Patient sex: M
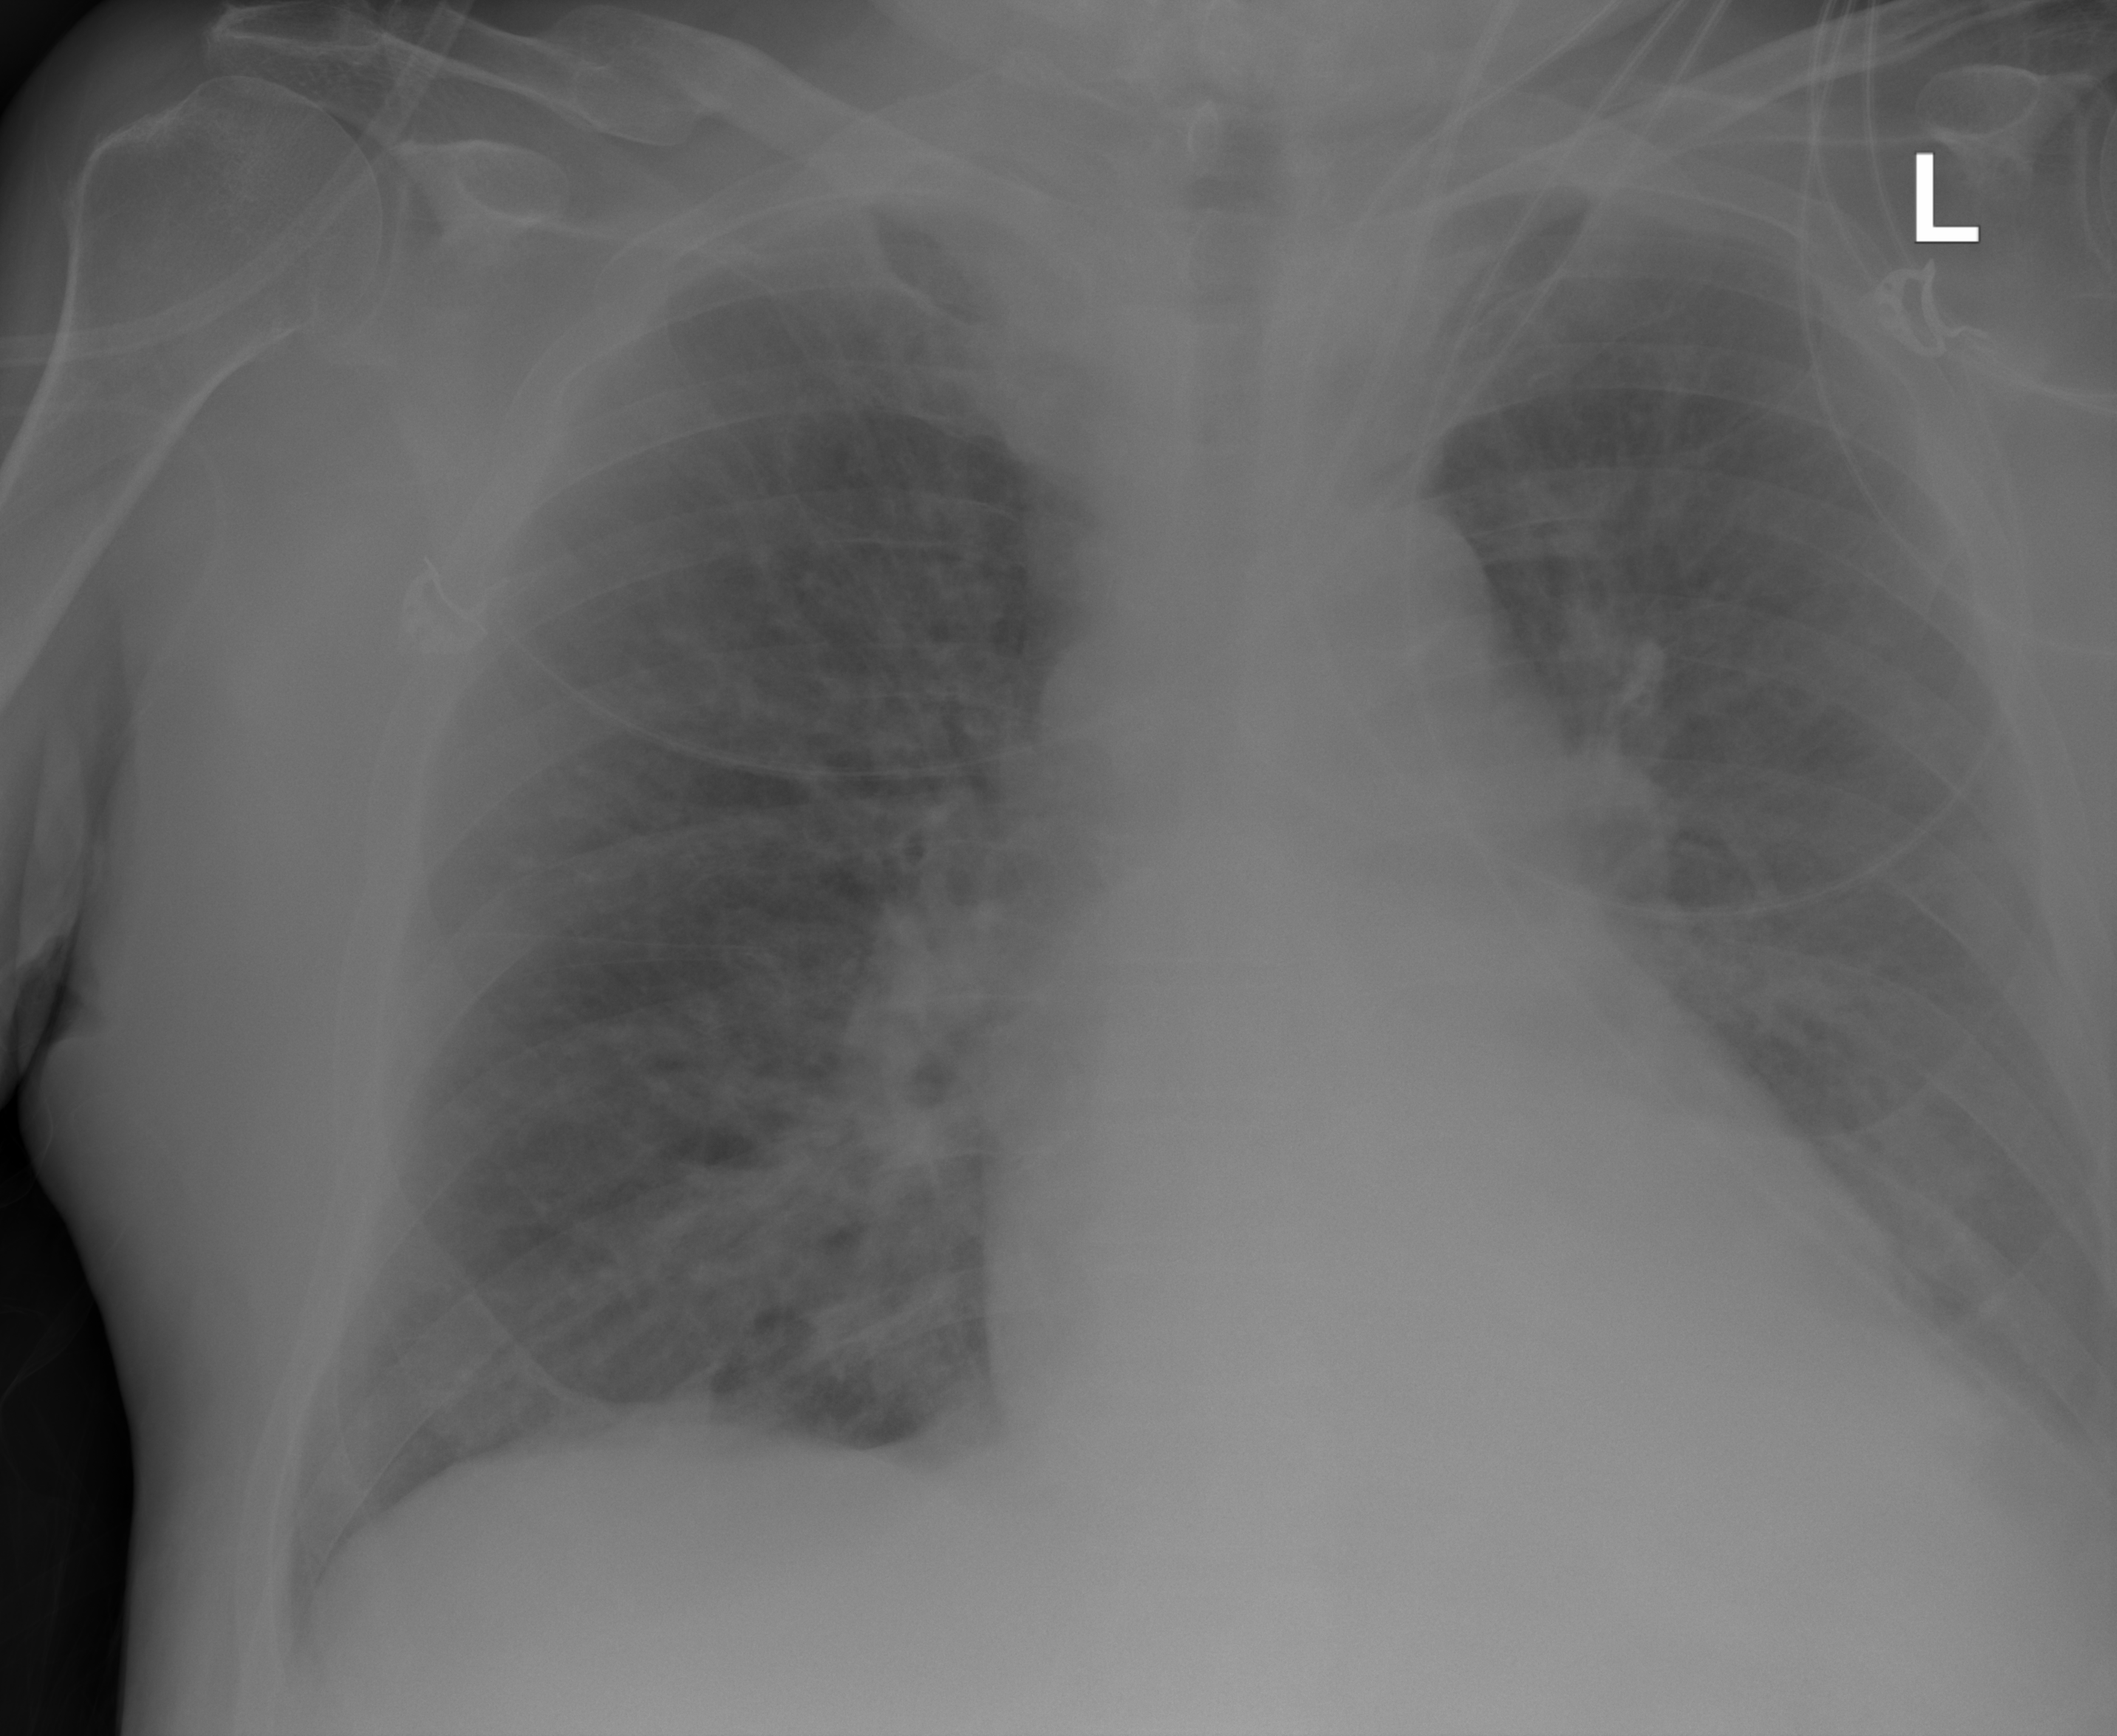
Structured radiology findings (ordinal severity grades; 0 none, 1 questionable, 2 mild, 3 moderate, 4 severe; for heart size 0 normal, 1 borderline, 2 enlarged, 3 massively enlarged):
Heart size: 2
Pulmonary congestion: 0
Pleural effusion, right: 0
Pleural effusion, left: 0
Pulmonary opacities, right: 2
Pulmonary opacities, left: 0
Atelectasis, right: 0
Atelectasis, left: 0